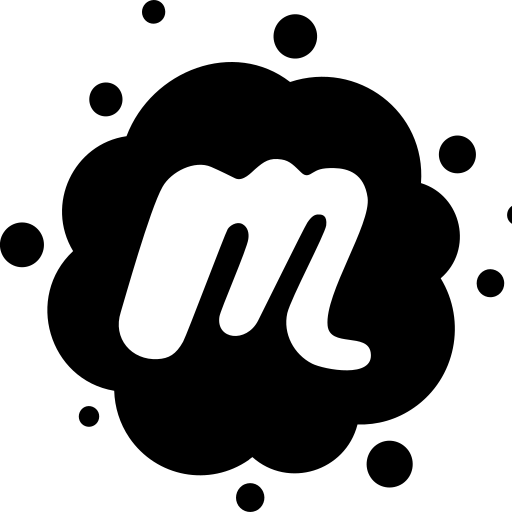
Tags: icon, FontAwesome, fa-icon, brand, meetup